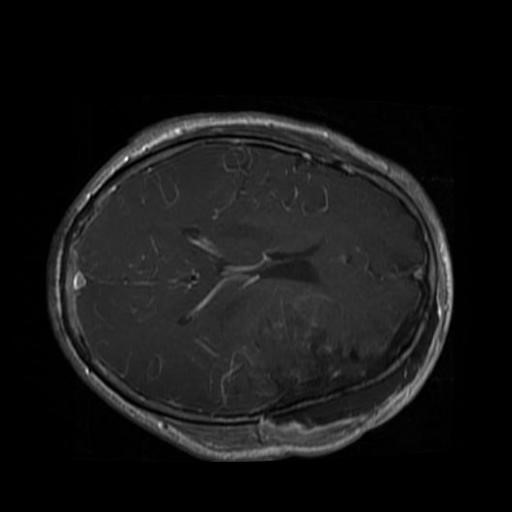
Label: brain_glioma